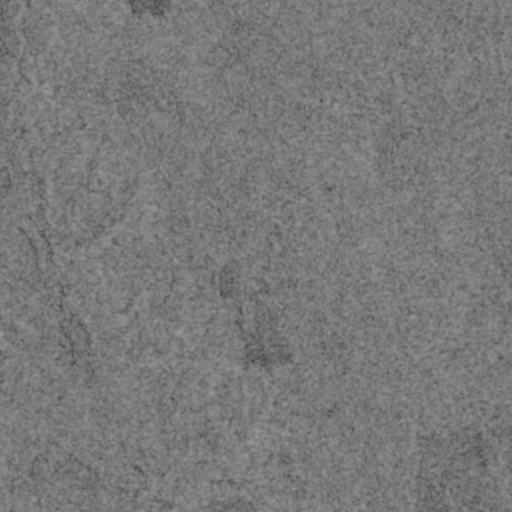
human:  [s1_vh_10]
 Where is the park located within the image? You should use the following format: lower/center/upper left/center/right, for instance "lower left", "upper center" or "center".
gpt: The park is located in the lower center of the image.
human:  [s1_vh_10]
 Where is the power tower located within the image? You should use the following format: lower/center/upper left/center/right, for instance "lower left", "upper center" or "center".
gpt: There is no power tower in the image.

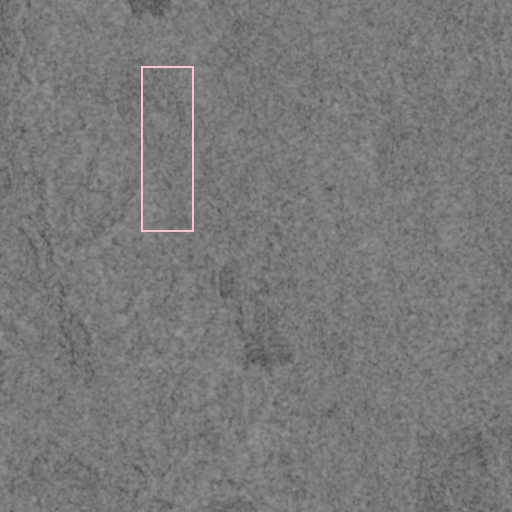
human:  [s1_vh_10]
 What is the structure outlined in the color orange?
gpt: There is no orange outline.
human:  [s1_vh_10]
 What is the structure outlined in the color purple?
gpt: There is no structure outlined in purple.